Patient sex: F
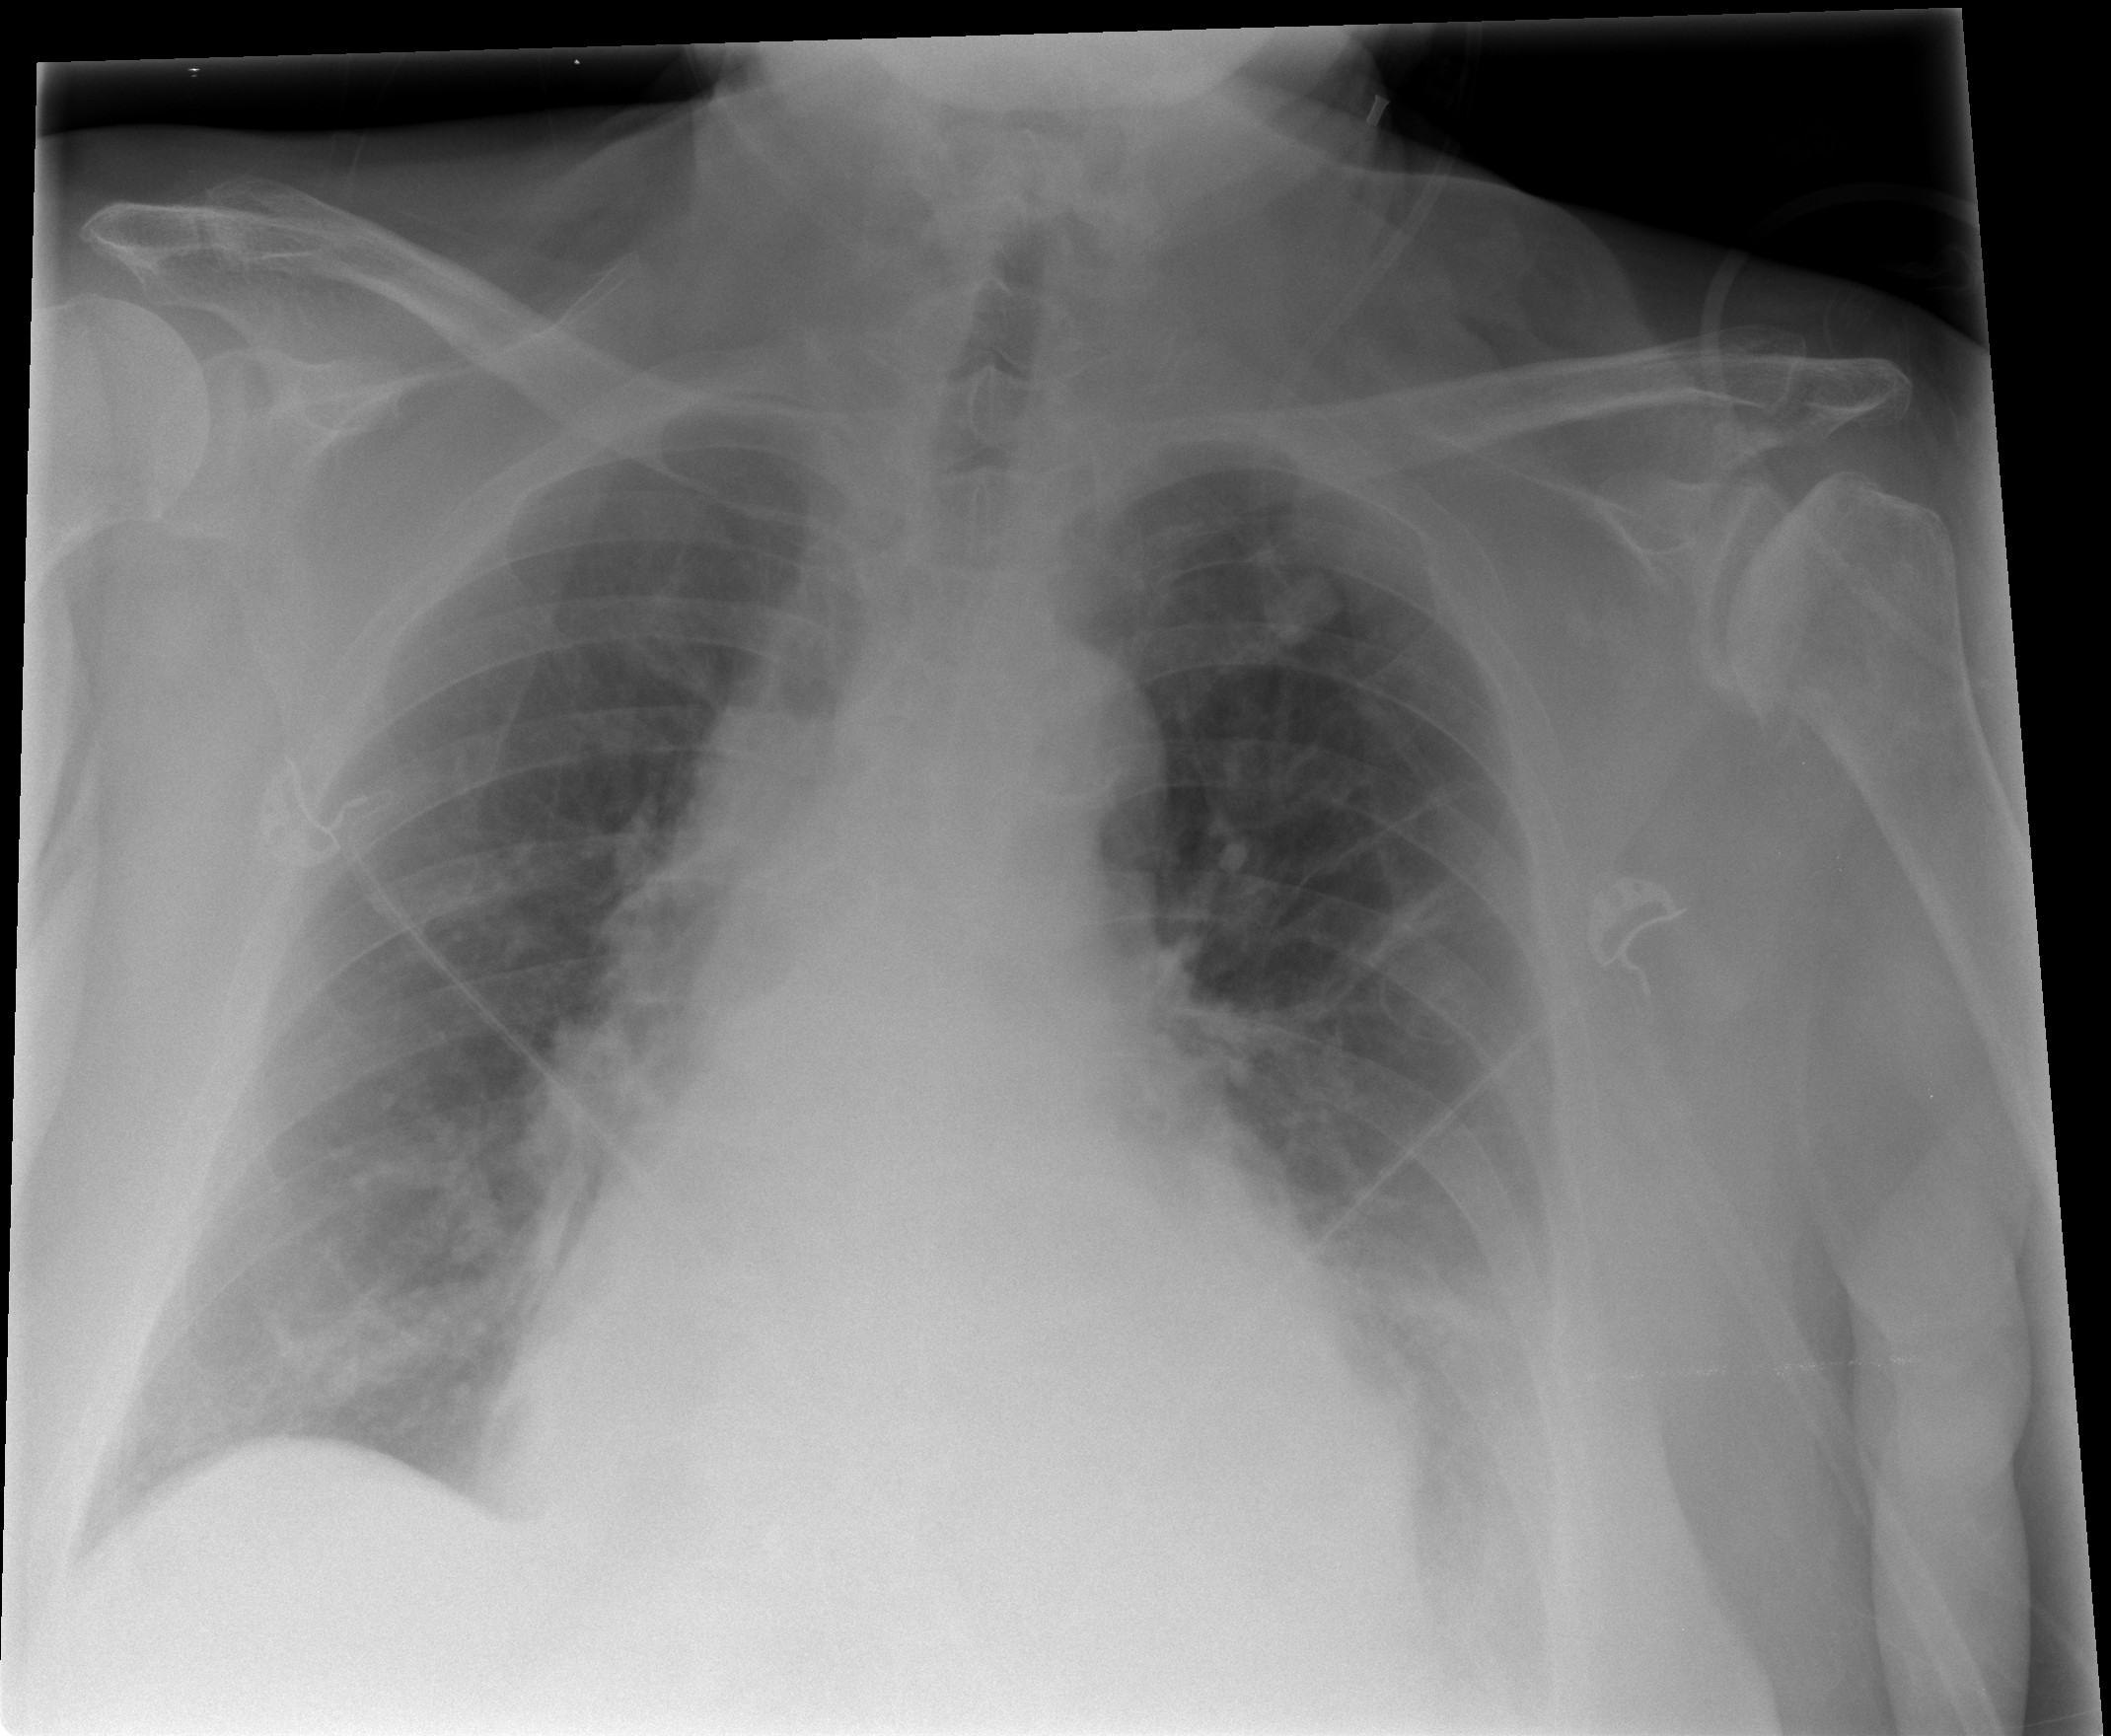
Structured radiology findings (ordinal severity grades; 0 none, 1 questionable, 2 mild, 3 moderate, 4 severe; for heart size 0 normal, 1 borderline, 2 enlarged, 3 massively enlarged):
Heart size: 2
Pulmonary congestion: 1
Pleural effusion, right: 0
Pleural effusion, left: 2
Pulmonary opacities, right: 0
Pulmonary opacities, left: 0
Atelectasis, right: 2
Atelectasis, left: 2